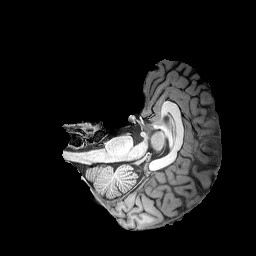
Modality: T1w
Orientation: axial
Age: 26
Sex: male
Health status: healthy